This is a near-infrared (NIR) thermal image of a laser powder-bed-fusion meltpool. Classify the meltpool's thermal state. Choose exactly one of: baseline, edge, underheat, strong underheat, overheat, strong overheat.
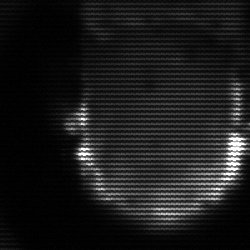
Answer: baseline